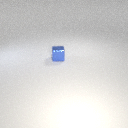
small blue metal cube